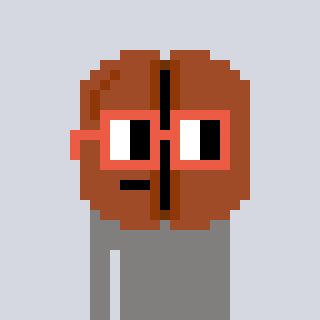
a pixel art character with square orange glasses, a coffeebean-shaped head and a bluegrey-colored body on a cool background